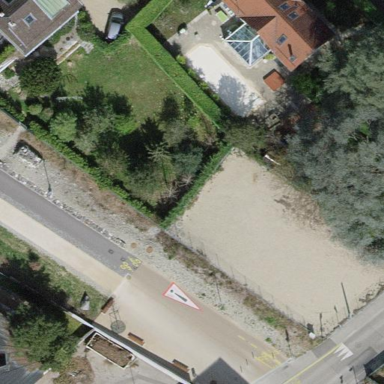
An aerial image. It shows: Garden surrounded by fence.